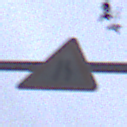
Verkehrszeichen: EinseitigVerengteFahrbahnRechts
Umgebung: Outdoor, Urban
Tageszeit: MorningAfternoon
Wetter: Overcast
Licht: Natural
Jahreszeit: NotSpecified
Kontrast: LowContrast